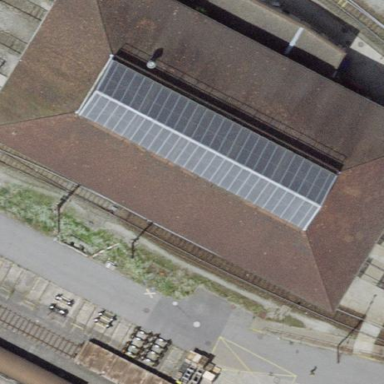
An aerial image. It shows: Workshop building located near railway.